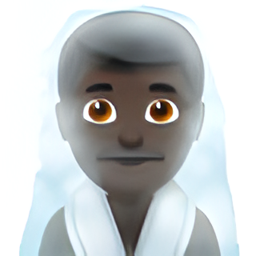
Name: man in steamy room dark skin tone
Emoji: 🧖🏿‍♂️
Group: People & Body
Sub-group: person-activity